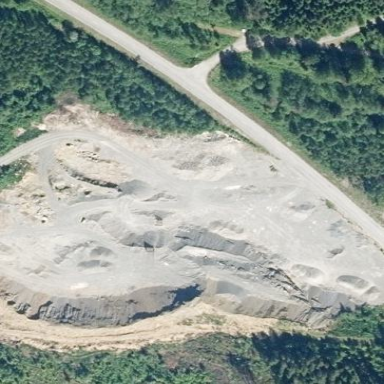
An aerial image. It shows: Quarry used for extracting aggregate resources.